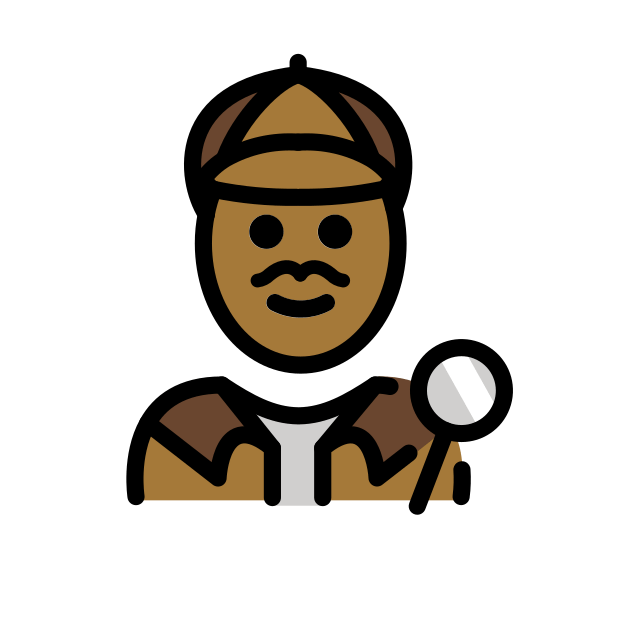
man detective: medium-dark skin tone